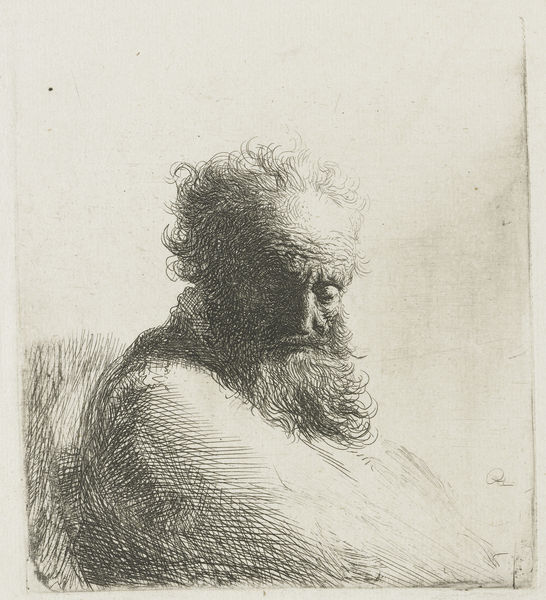
Titel: Oude man de blik naar beneden gericht: driekwart, naar rechts
Künstler: Rembrandt Harmensz. van Rijn
Standort: Amsterdam
Institution: Rijksmuseum
Schlagwörter: white, black, face, gray, grey, hair, nose, old, portrait, sitting, reflection, sad, silver, man, eyes, light, drawing, paper, black and white, look, shadow, brow, elderly, wrinkles, etching, sketch, beard, old man, curls, neck, shoulder, bald, contemplation, study, engraving, pencil, lines, shade, sleep, sleeping, forehead, impression, schwarz weiss, mustache, looking down, alt, tired, b/w, wrinkle, wild, herr, grey hair, rembrandt, protrait, charles, kunst, crazy, darwin, line drawing, dated, lead, aged, highlight, wrinkled, unkempt, skecth, dry point, half-lit, wrinles